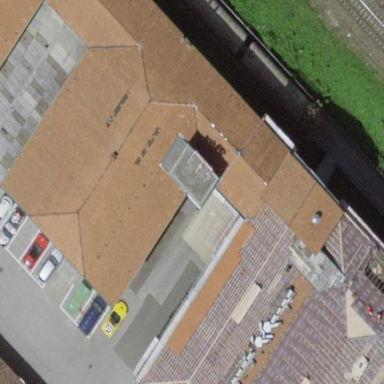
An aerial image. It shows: Office building.